Question: When I run the website, I'm expecting the 'Home' view to be displayed but its not finding the view. If i alter the code below, and remove the '.mvc' from '("{controller}.mvc/{action}"' I get the base index view, not the Home view i wish to get from the Home Area.
What I noticed after I removed '.mvc' from the Route - The 'Home' controller located inside 'Areas-Home-Controllers-HomeController' is being found and executed, when the view gets returned and the 'AreaViewEngine' takes ahold of it, it doesn't see the Areas so it returns base index view... Any clue what could be causing this!?
'RegisterRoutes'
'''
public static void RegisterRoutes(RouteCollection routes)
{
routes.IgnoreRoute("{resource}.axd/{*pathInfo}");
routes.MapAreas("{controller}/{action}/{id}",
"ProjectNamespace.Web",
new[] { "Home" });
routes.MapRootArea("{controller}.mvc/{action}",
"ProjectNamespace.Web",
new { controller = "Home", action = "Index" });
}
'''
'ViewFind''AreaViewEngine.cs'
'''
public override ViewEngineResult FindView(ControllerContext controllerContext, string viewName, string masterName, bool useCache)
{
ViewEngineResult areaResult = null;
if (controllerContext.RouteData.Values.ContainsKey("area"))
{
string areaViewName = FormatViewName(controllerContext, viewName);
areaResult = base.FindView(controllerContext, areaViewName, masterName, useCache);
if (areaResult != null && areaResult.View != null)
{
return areaResult;
}
string sharedAreaViewName = FormatSharedViewName(controllerContext, viewName);
areaResult = base.FindView(controllerContext, sharedAreaViewName, masterName, useCache);
if (areaResult != null && areaResult.View != null)
{
return areaResult;
}
}
return base.FindView(controllerContext, viewName, masterName, useCache);
}
'''
'BaseController'
'''
public abstract class BaseController : Controller
{
public virtual ActionResult Index()
{
return View();
}
}
'''
'Home''Areas-Home-Controllers'
'''
public class HomeController : BaseController
{
public HomeController()
{
}
public override ActionResult Index()
{
HomeDetailsViewModel model = new HomeDetailsViewModel();
model.User = "testing username"
return View("Index", model);
}
}
'''

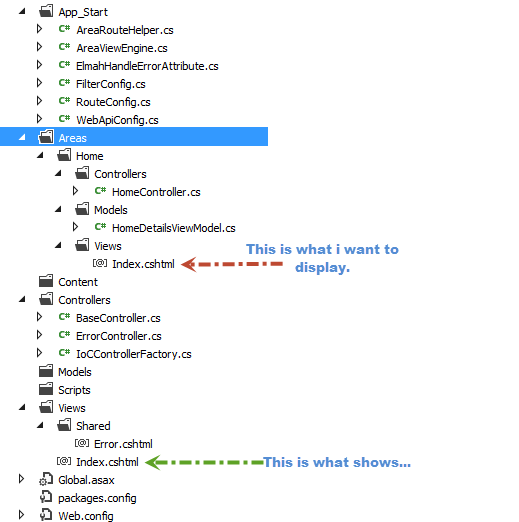
Answer: for an area you have to specify it. try this
'''
return RedirectToAction("Index", "Home", new { area = "Home" });
'''